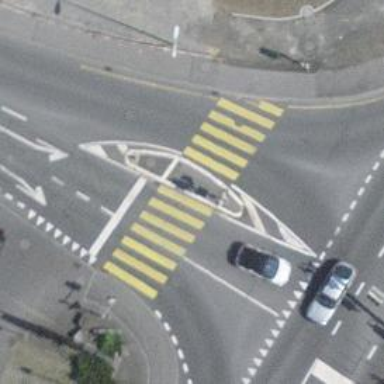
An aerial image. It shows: Zebra crossing with zebra markings.